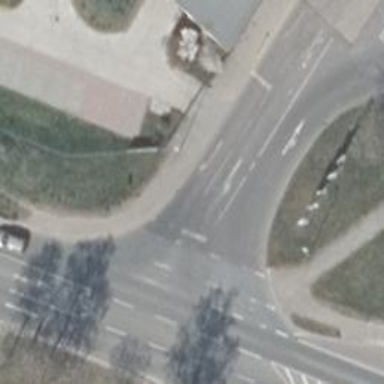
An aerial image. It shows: Stop road.